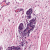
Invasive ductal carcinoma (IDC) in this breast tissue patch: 0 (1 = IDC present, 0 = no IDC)